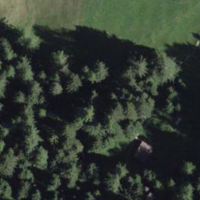
EUNIS habitat code: 43
Species observed at this site:
Bistorta vivipara